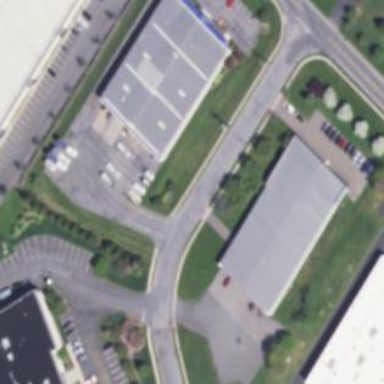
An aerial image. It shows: Commercial building.